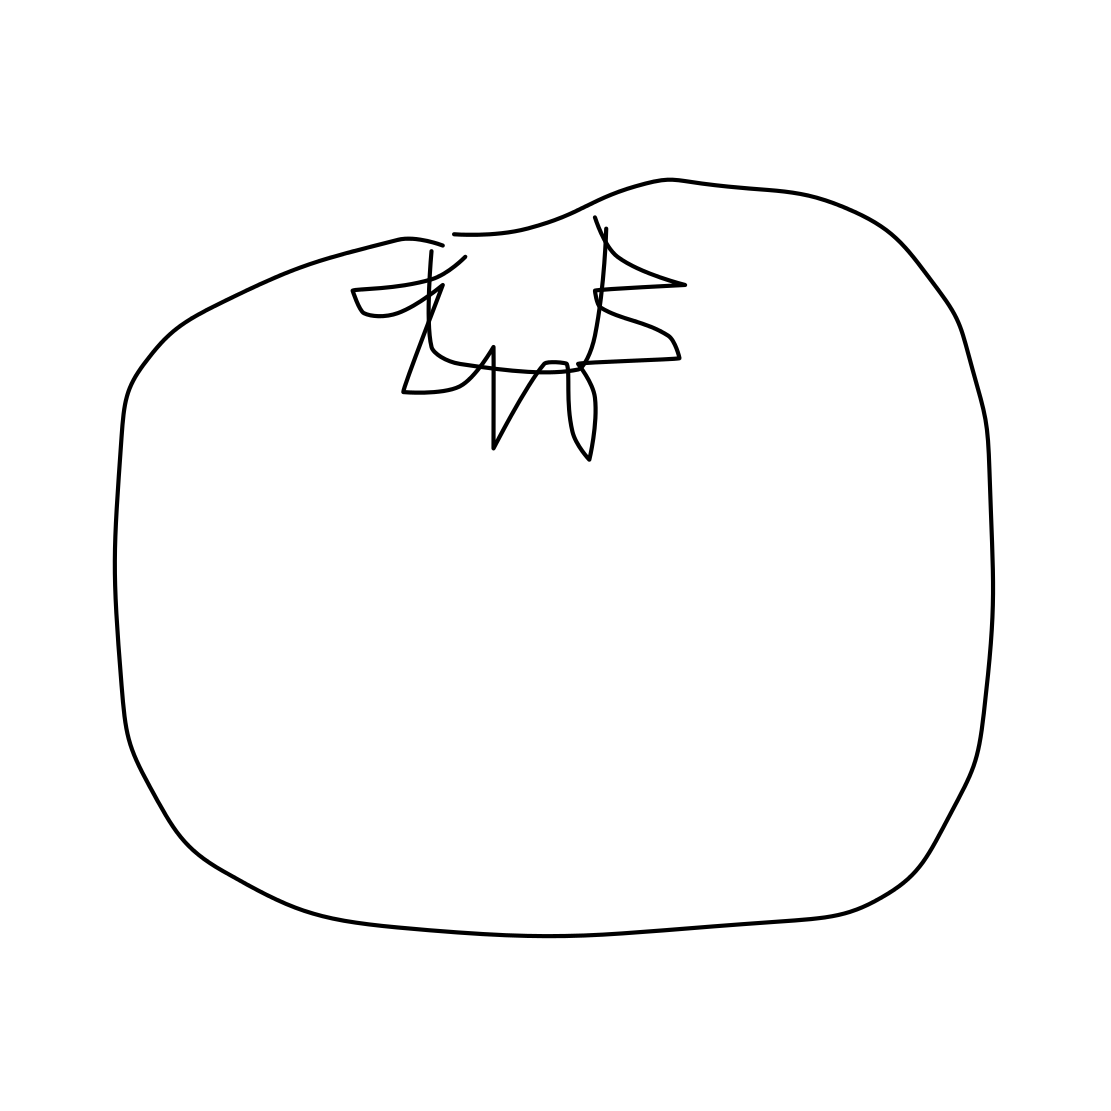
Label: tomato